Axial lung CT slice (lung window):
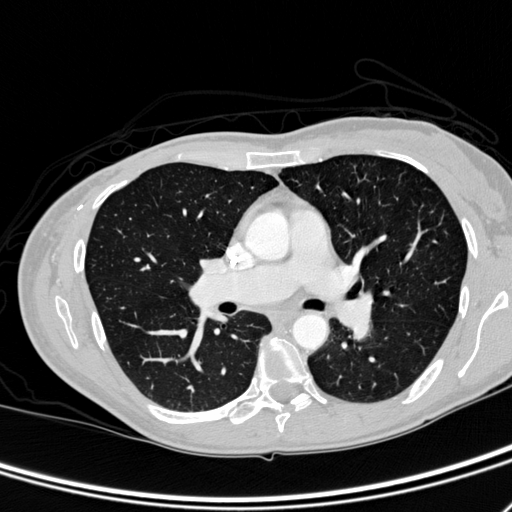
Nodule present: no